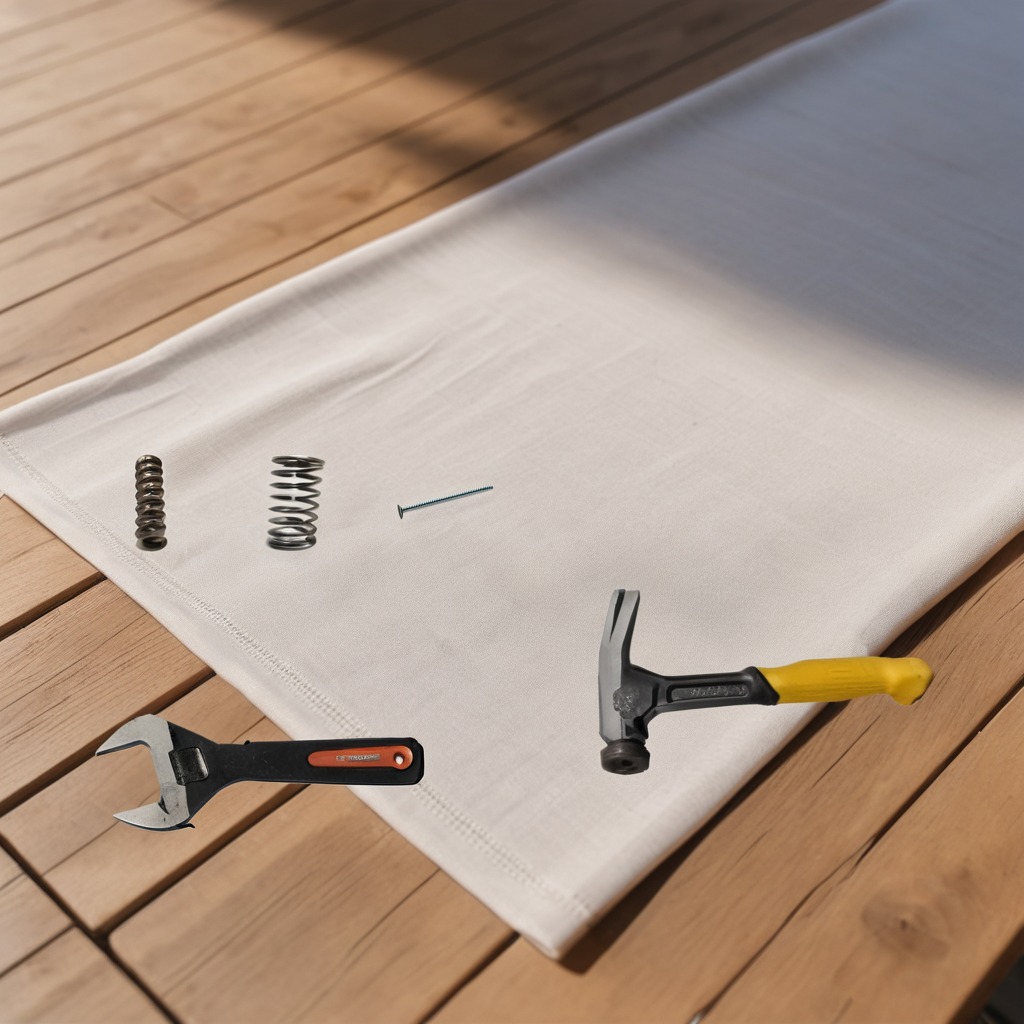
A hammer, an iron nail, a metal machine screw, a coiled metal spring, and a wrench are lying on a wooden table.